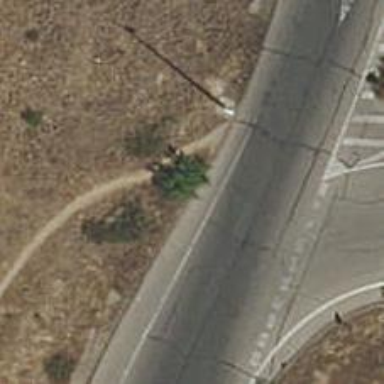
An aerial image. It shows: Road with "give way" sign.